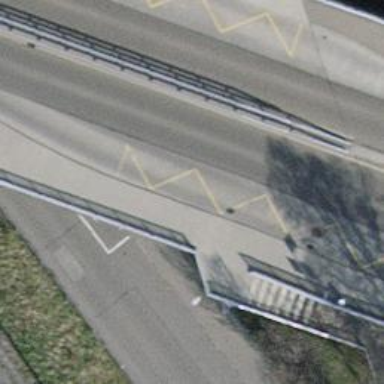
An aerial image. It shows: Bridge with sidewalk and platforms for public transport.